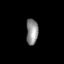
Tissue: lung
Cell type: Endothelial cells
Senescence score: 0.5721
Nuclear area (px): 304
Mean DAPI intensity: 138.993